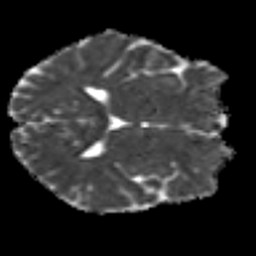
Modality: MD
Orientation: axial
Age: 37
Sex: male
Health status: healthy
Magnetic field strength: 3 T
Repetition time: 8.4 s
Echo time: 0.0926 s